Interaction volume radius: 5 \u00c5
Interaction volume height: 30 \u00c5
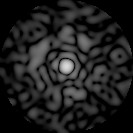
Disorder parameter: 0.8249